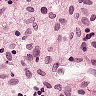
Metastatic tissue present: no